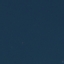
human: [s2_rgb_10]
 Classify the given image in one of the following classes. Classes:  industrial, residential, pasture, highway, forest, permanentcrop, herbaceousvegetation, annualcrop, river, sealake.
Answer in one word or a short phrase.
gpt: SeaLake